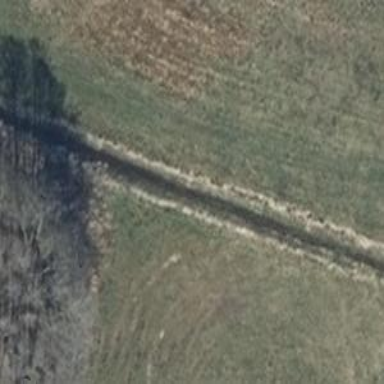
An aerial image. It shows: Grass track with grade5 tracktype.